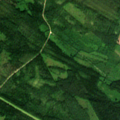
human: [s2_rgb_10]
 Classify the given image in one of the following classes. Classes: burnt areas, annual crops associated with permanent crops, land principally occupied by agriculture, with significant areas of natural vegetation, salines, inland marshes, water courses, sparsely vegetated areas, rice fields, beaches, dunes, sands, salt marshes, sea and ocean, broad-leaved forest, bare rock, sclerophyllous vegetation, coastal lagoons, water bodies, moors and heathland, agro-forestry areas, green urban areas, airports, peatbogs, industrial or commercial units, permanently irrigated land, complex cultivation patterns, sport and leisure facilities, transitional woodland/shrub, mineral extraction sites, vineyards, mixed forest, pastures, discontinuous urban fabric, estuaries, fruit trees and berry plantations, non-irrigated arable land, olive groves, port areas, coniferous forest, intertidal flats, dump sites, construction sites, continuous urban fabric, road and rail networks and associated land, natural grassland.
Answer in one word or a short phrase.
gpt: coniferous forest, mixed forest, transitional woodland/shrub